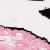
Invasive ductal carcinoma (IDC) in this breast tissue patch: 0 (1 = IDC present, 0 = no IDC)